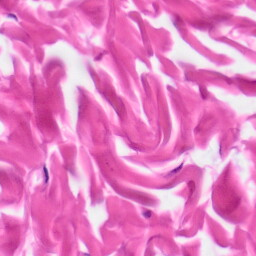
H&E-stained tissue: Skin